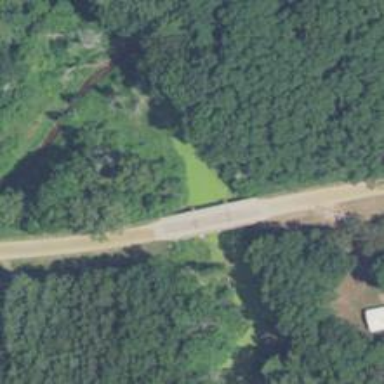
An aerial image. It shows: Unclassified road on bridge.